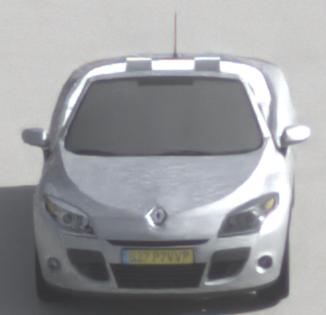
Make: Renault
Model: Mégane Coupé-Cabriolet 1.6 16V 110
Detailed model: Mégane (III) Coupé-Cabriolet
Model produced from: 2010/06
Model produced until: 2013/03
Doors: 2
Color: white
Road condition: dry road
Daytime: morning or afternoon
Contrast: low contrast